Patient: sex M, age 67
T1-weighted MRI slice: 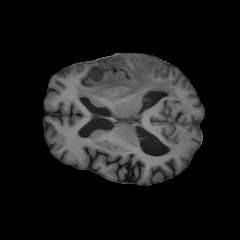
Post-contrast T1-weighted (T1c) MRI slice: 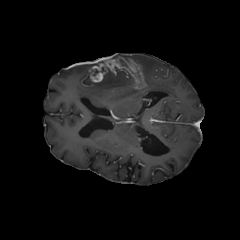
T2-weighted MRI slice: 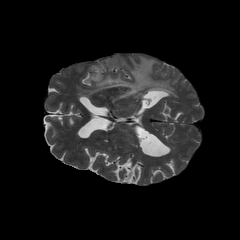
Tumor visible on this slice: yes
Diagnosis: Glioblastoma, IDH-wildtype
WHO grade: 4